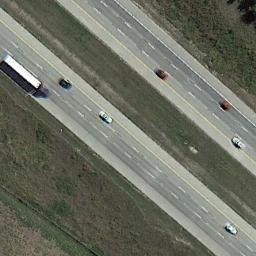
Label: freeway